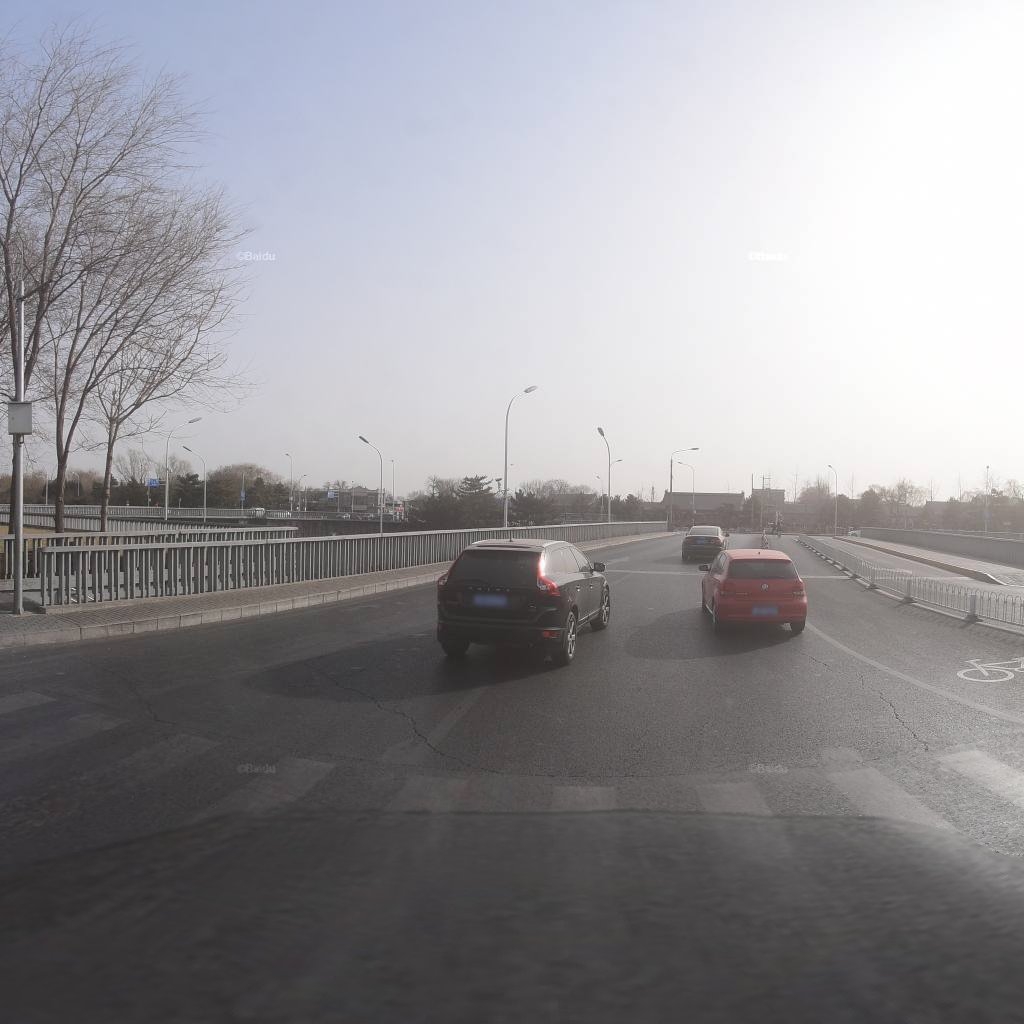
Region: Xicheng
Road damage annotations: transverse crack, transverse crack, longitudinal crack, longitudinal crack